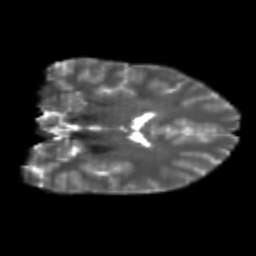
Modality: T2w
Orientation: coronal
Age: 22
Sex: female
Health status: healthy
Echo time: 0.074 s